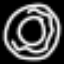
Label: donut